Question: From MSDN I found this page, but it is no really good explanation.
<URL>
How can I get rid of the inner ticks in the input field range of IE. It would be cool to have it for all IEs.

'''
::-ms-ticks-before, ::-ms-ticks-after {
visibility: hidden;
display: none;
}
::-ms-ticks {
visibility: hidden;
display: none;
}
::-ms-ticks-before {
visibility: hidden;
display: none;
}
::-ms-ticks-after {
visibility: hidden;
display: none;
}
::-ms-fill-upper {
background-color:#ccc;
display: none;
}
::-ms-fill-lower {
background-color: #999;
border: 0;
}
::-ms-track {
color: #ccc;
border: 0;
}
::-ms-tooltip{
display:none;
}
'''
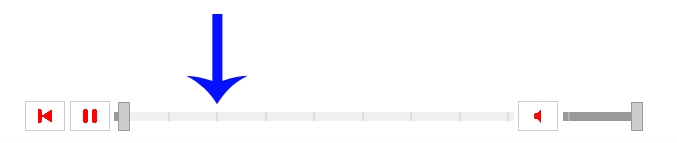
Answer: '''
<!DOCTYPE html>
<html>
<head>
<title> input type=range -ms-ticks-before,after, -ms-track </title>
<meta http-equiv="Content-Type" content="text/html; charset=UTF-8">
<style>
#inp1 { /***(no css style)***/ }
#inp2::-ms-track { color:transparent }
#inp3::-ms-ticks-before { color:red; display:block }
#inp3::-ms-track { color:yellow }
#inp3::-ms-ticks-after { color:lime; display:block }
div { margin-left:2em }
span { font-family:'Courier New', monospace; white-space:nowrap }
</style>
</head>
<body>
<div>
<br>
<br>
<br>
<input id=inp1 type=range min=0 max=100 step=1 value=50 />
<br>
<span>
#inp1 { no css style }
</span>
<br>
<br>
<br>
<input id=inp2 type=range min=0 max=100 step=1 value=50 />
<br>
<span>
#inp2::-ms-track { color:transparent }
</span>
<br>
<br>
<br>
<input id=inp3 type=range min=0 max=100 step=1 value=50 />
<br>
<span>
#inp3::-ms-ticks-before { color:red; display:block }<br>
#inp3::-ms-track { color:yellow }<br>
#inp3::-ms-ticks-after { color:lime; display:block }
</span>
</div>
</body>
</html>
'''
<URL>